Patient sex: M
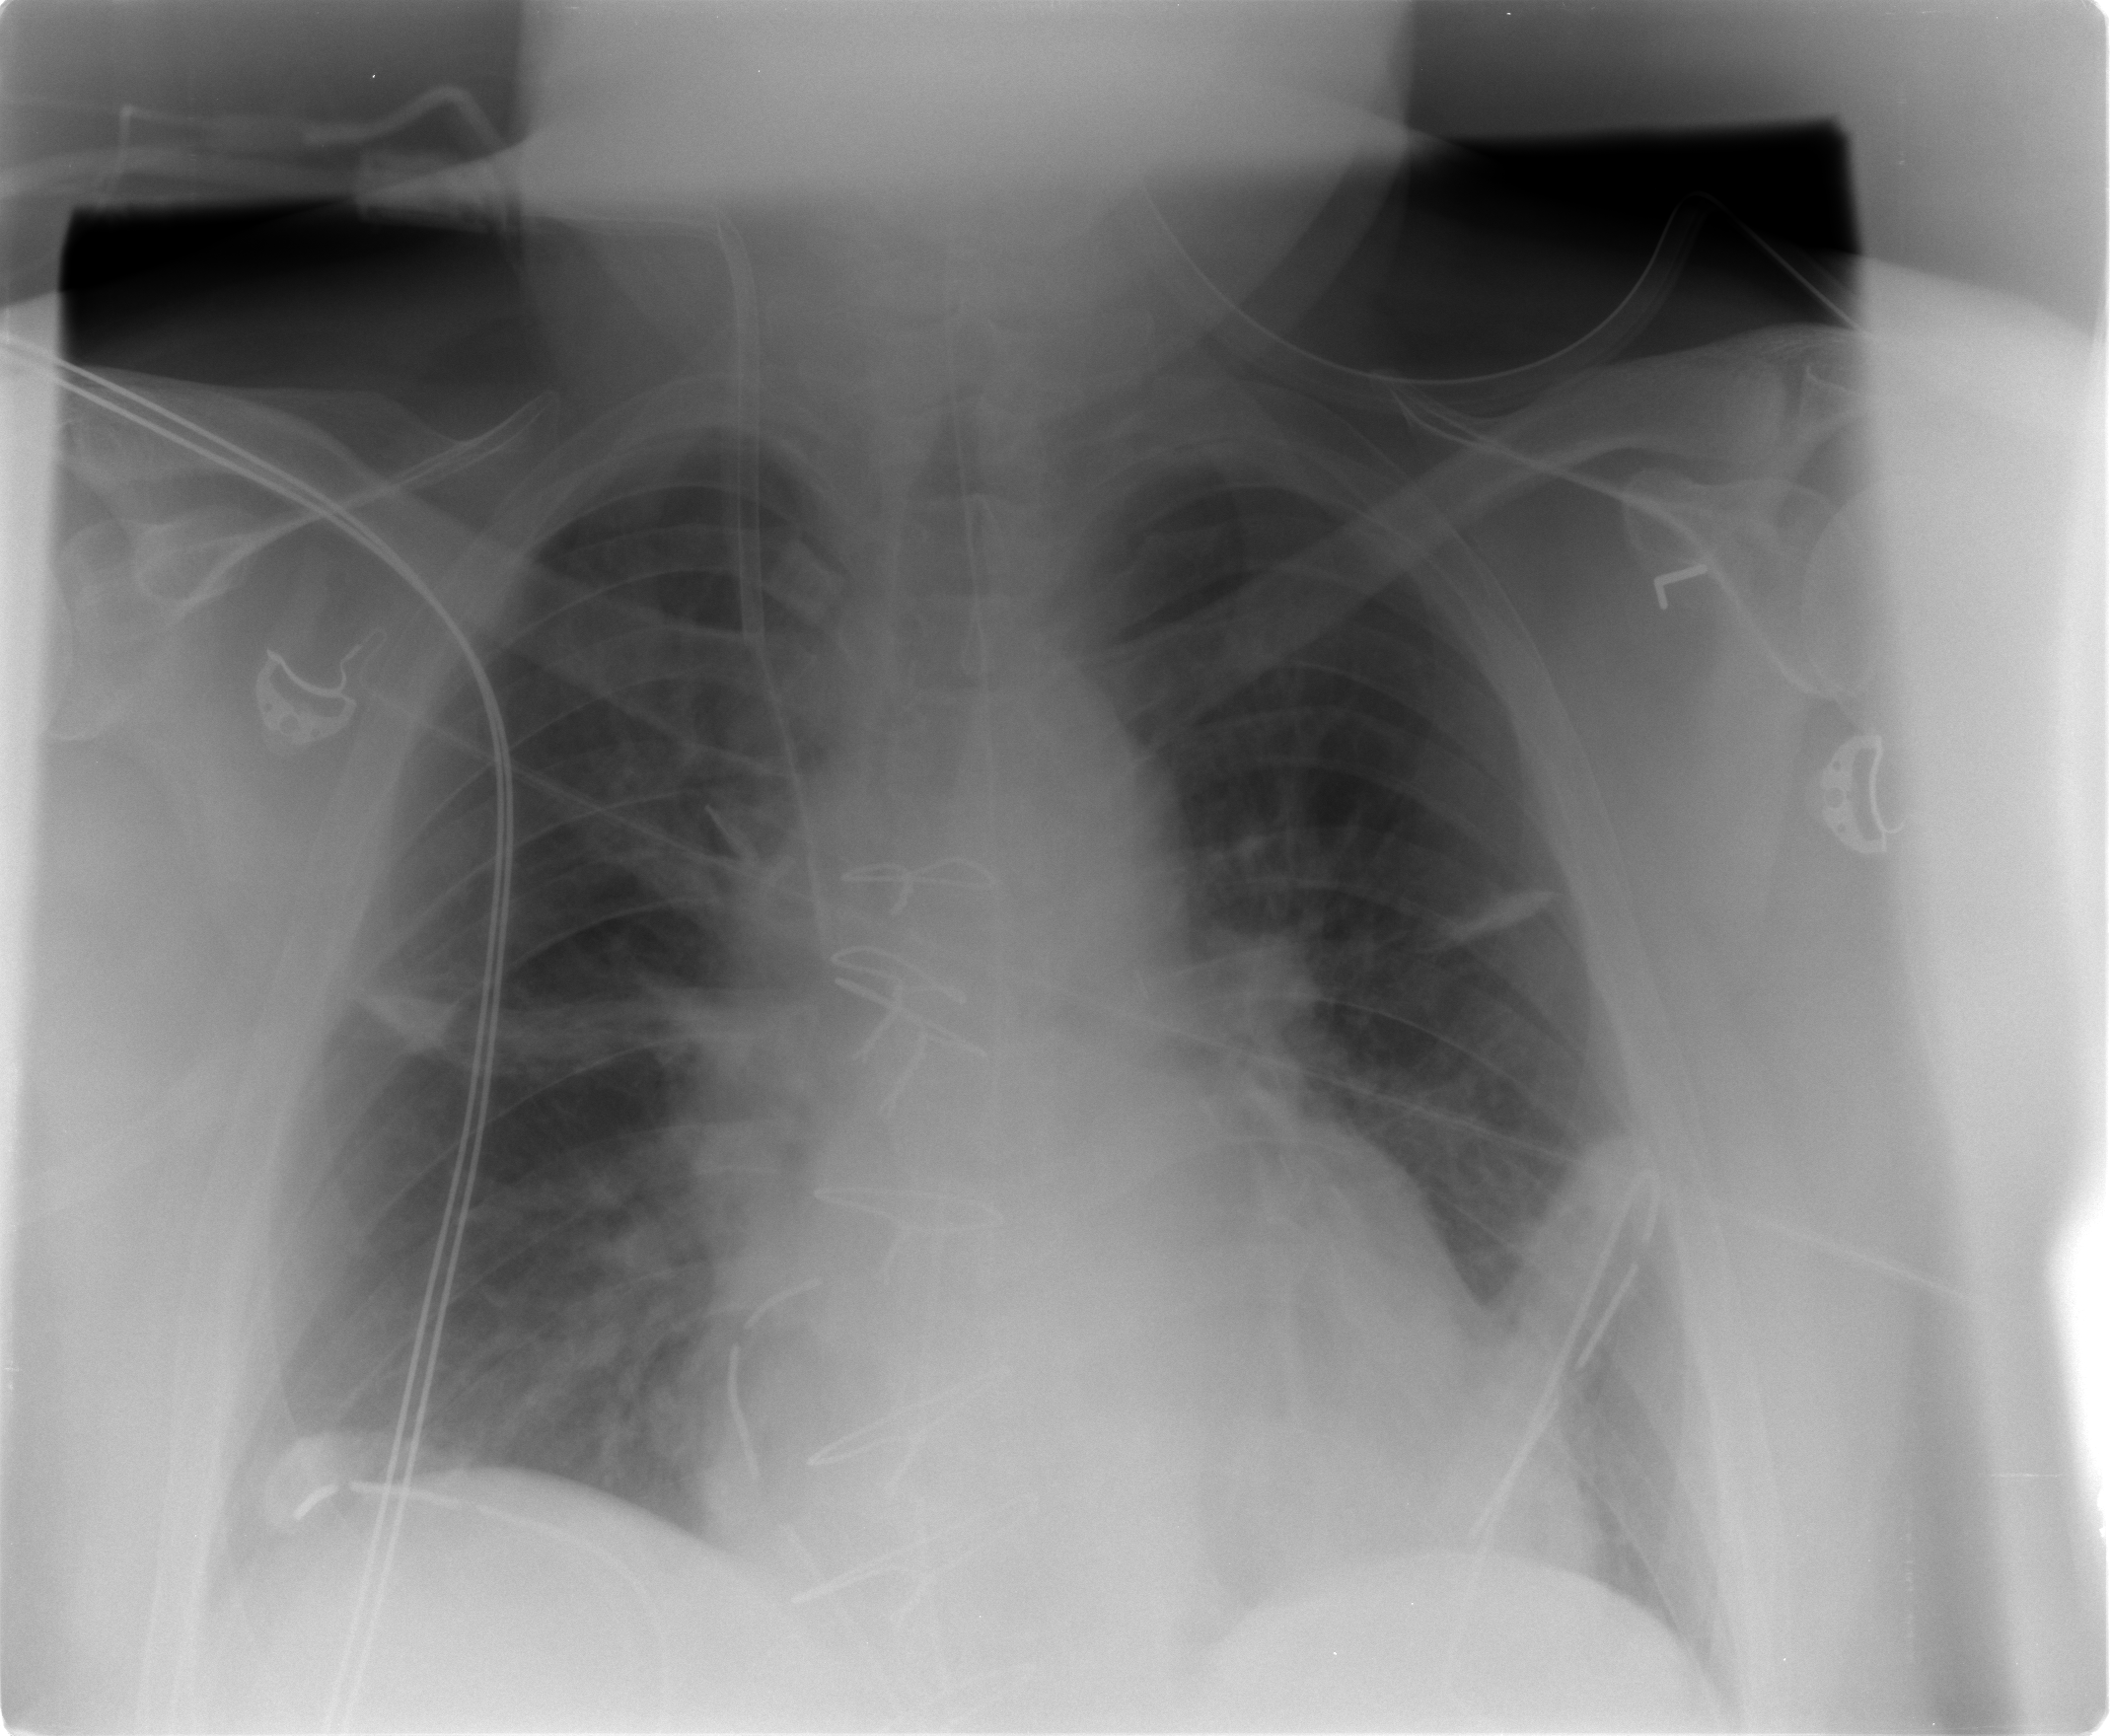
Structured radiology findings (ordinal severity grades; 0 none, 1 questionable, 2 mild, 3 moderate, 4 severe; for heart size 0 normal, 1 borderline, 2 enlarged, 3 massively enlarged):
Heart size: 2
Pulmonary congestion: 1
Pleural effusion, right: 0
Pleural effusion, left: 0
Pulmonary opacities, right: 0
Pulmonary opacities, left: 0
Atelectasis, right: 2
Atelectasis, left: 2